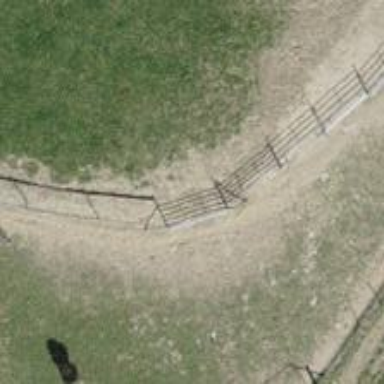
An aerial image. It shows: Fence is in the image.